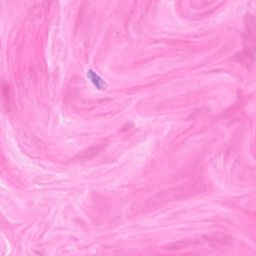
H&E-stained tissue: Breast